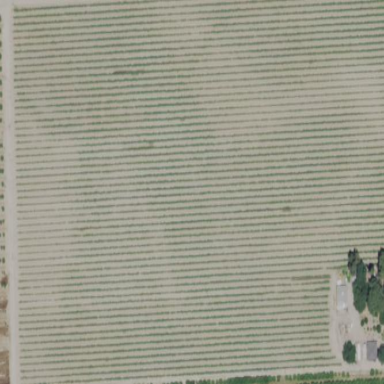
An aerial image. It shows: Vineyard where grapes are grown.